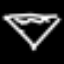
Label: diamond